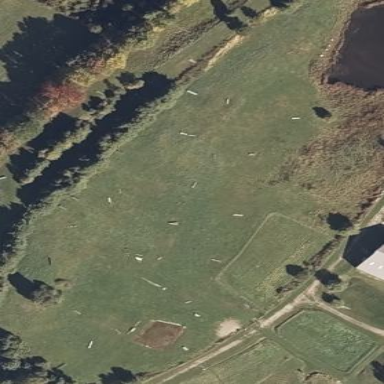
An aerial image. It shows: Equestrian pitch set in meadow.